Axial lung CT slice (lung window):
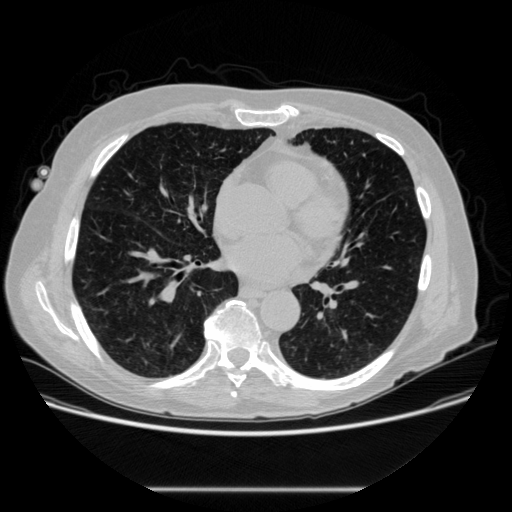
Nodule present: no